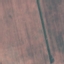
Land use / land cover: AnnualCrop